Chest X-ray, PA view. Patient: 61 years old, sex F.
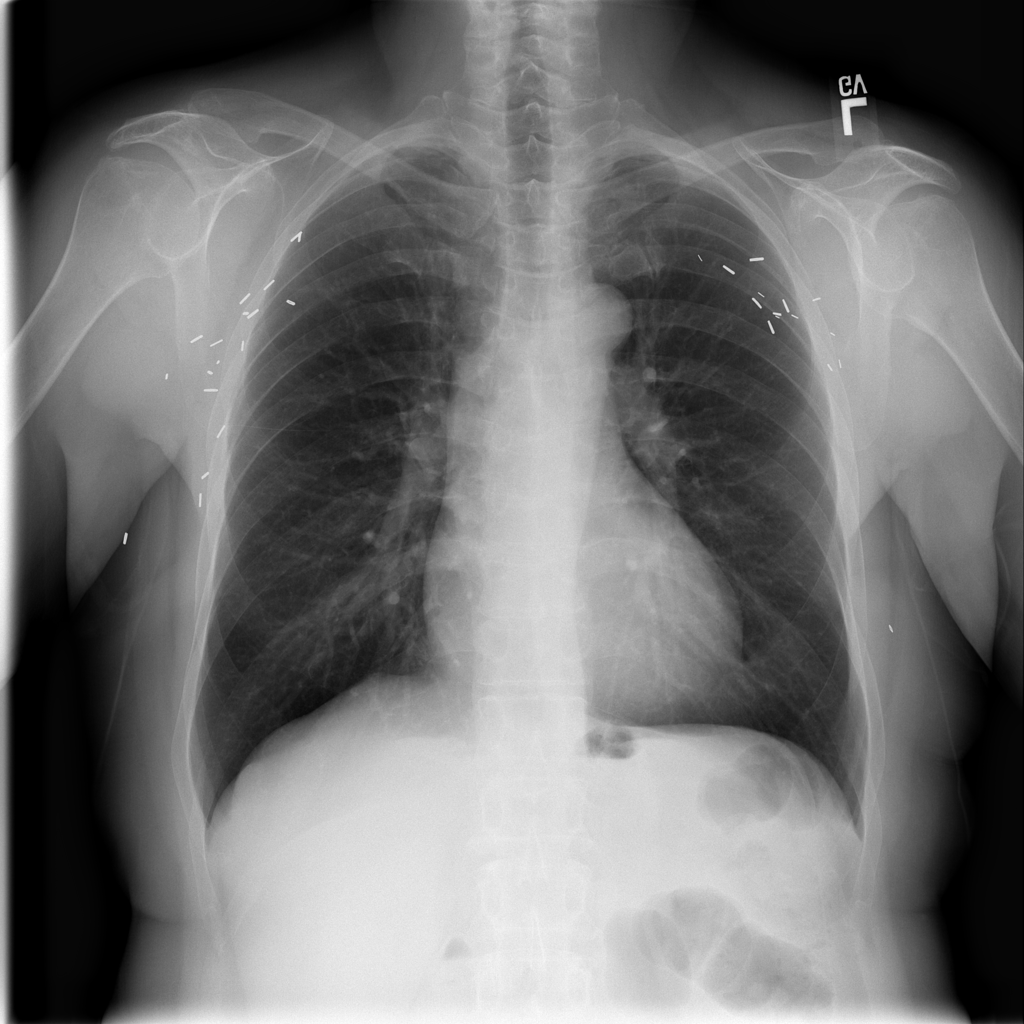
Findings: No Finding